Question: I have tried "react-navigation" in sample app created by using "create-react-app" command. It's working in mobile but not working for web.
Also tried implementing navigation using "react-router-dom", which is working perfectly for web. But not working for mobile giving 'Error: Invariant failed: Browser history needs a DOM'.

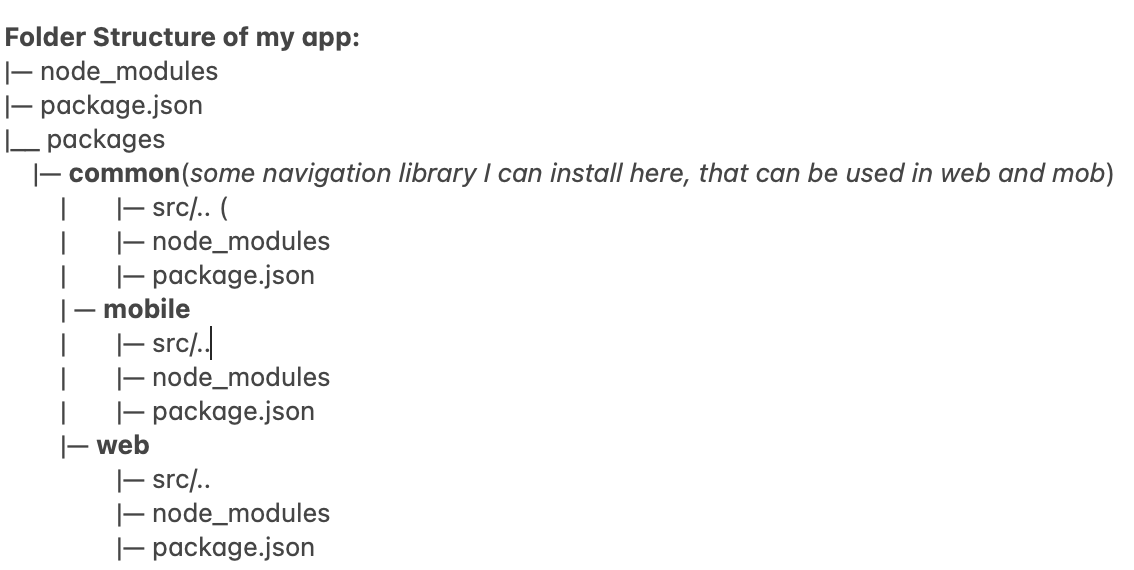
Answer: <URL>
//this site will help you for Both Native and web thanks